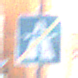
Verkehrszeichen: EndeAutbahn
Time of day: SunriseSunset
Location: Outdoor (Urban)
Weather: Clear
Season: NotSpecified
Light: Natural